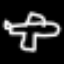
Label: airplane